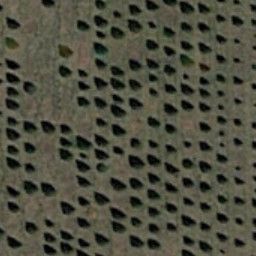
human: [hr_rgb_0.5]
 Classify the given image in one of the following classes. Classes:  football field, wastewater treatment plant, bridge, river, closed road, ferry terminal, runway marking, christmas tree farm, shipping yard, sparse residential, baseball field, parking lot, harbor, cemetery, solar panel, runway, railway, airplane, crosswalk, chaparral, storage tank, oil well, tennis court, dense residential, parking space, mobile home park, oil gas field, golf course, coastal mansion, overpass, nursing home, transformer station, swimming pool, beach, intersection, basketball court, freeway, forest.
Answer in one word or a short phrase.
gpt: christmas tree farm